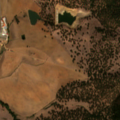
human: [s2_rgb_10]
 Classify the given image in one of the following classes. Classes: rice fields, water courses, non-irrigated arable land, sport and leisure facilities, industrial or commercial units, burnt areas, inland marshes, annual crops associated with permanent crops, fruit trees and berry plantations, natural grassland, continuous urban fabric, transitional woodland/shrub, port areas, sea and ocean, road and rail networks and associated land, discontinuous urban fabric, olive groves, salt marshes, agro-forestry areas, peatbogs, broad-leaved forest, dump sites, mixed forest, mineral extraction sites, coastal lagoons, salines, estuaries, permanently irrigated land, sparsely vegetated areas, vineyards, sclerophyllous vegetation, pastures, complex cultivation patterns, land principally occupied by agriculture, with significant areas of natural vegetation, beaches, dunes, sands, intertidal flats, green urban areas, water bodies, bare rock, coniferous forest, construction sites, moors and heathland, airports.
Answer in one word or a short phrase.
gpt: non-irrigated arable land, permanently irrigated land, agro-forestry areas